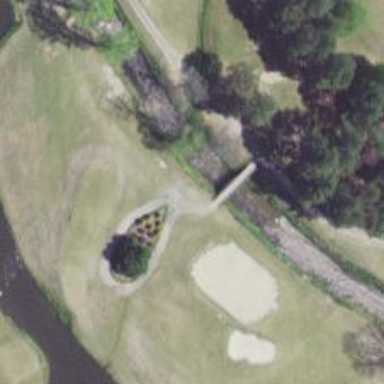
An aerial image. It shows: Path bridge over golf course.